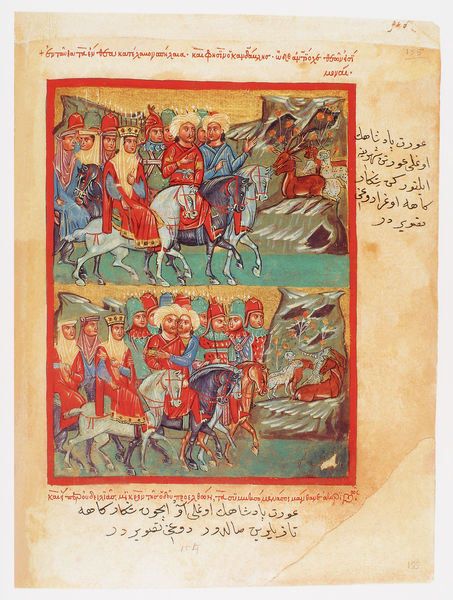
Titel: Der griechische Alexanderroman
Institution: Venedig, Hellenic Institute Codex Gr. 5
Schlagwörter: blau, mann, gelb, grün, frau, hut, hüte, männer, rot, tiere, gold, krone, pferde, reiter, schrift, zwei, farbe, buch, seite, jagd, pergament, arabisch, hirsch, hirsche, reh, rehe, könige, buchmalerei, koran, sultane, bucg